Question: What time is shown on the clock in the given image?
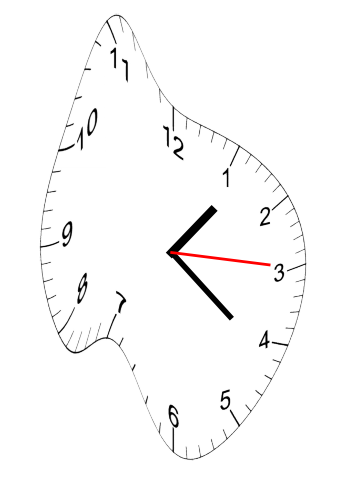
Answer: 01:21:15